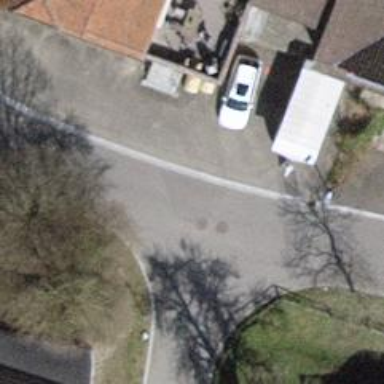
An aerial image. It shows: Residential road.